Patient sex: F
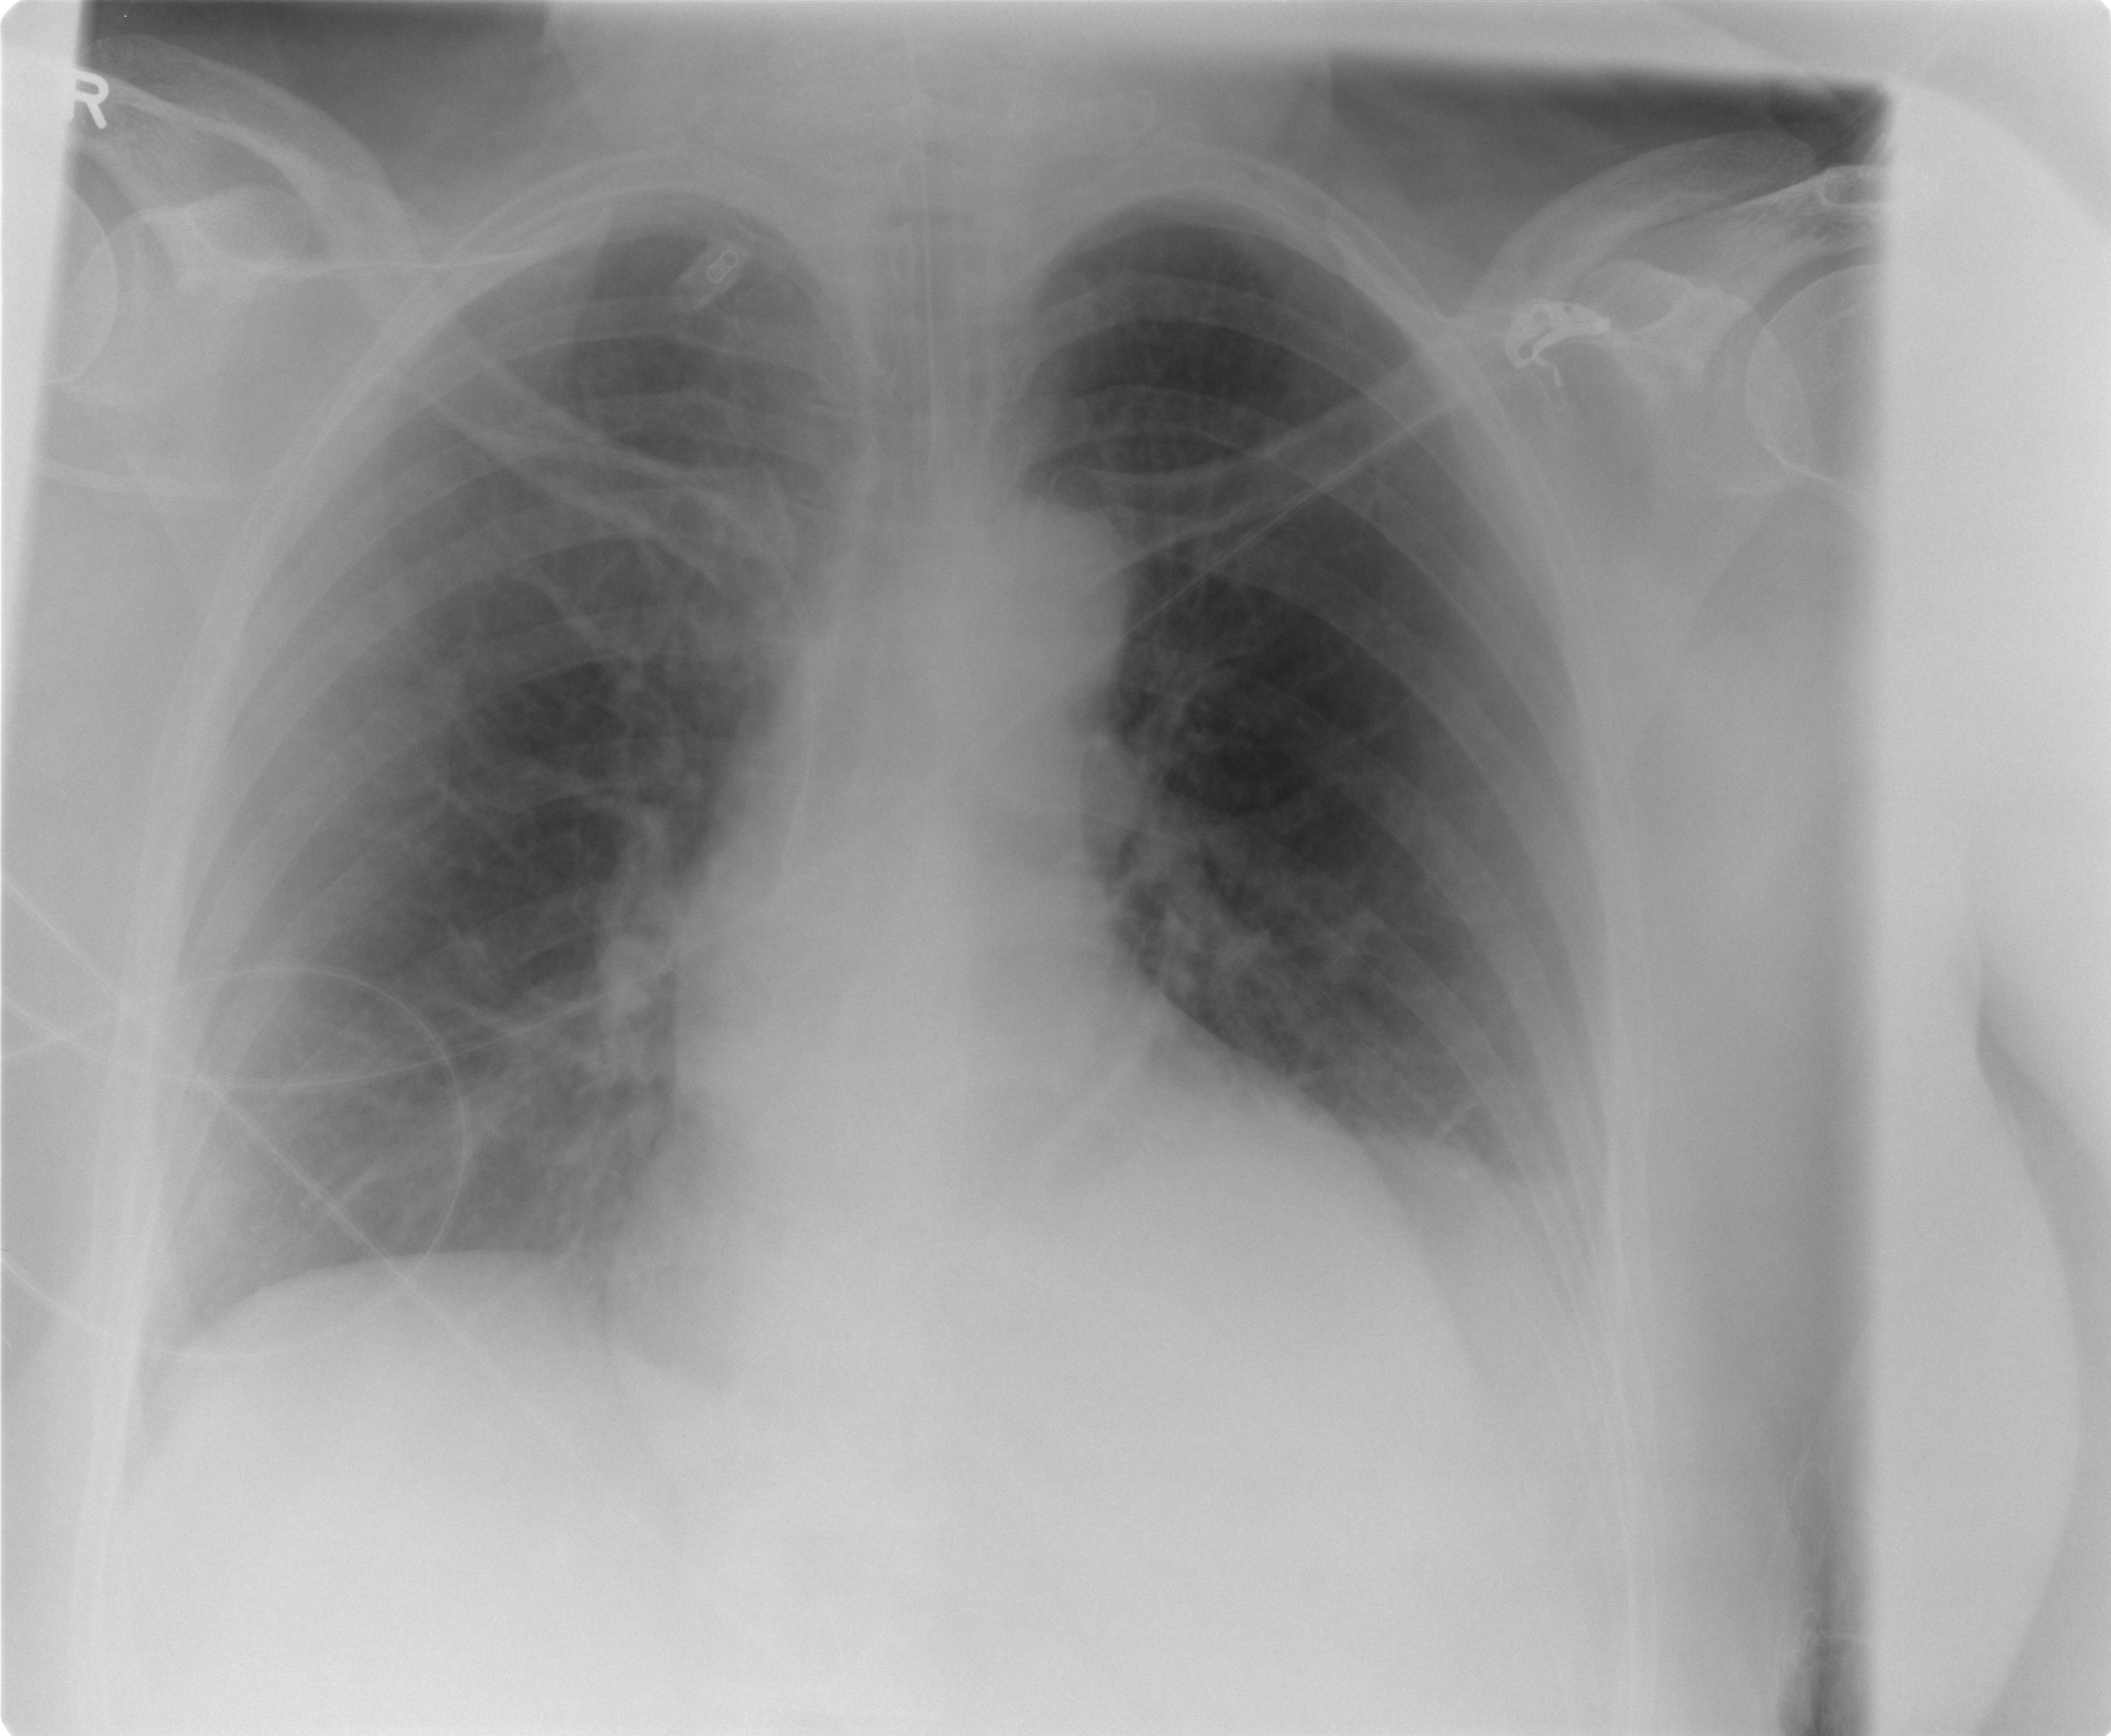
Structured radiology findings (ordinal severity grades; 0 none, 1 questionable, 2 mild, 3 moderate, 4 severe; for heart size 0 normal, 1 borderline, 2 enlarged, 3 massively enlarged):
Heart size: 0
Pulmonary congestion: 0
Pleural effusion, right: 0
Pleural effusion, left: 2
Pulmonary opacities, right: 0
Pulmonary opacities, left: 0
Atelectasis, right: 2
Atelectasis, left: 2